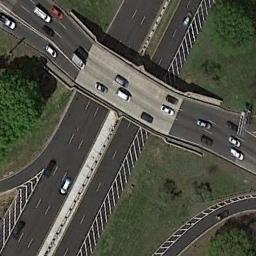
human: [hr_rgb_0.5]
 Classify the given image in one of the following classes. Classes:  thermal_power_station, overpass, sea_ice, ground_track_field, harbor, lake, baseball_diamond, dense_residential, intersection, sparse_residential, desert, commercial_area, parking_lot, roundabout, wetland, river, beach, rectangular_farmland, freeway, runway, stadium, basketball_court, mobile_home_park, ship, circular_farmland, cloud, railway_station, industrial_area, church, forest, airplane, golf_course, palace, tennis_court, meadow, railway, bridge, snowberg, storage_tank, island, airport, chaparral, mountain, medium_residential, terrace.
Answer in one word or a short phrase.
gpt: overpass